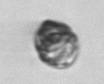
Label: Kryptoperidinium_triquetrum